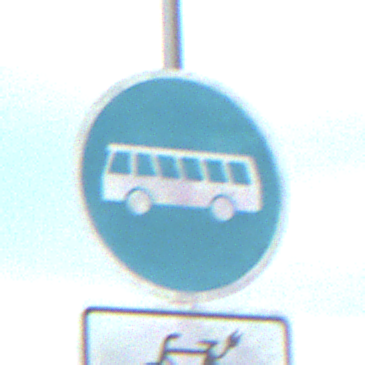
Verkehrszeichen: Busssonderstreifen
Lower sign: EinspurigeFahrzeugeFrei4
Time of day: MorningAfternoon
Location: Outdoor (Nature)
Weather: PartlyCloudy
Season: NotSpecified
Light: Natural